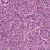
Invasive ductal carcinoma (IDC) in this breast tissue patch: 1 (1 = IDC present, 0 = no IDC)